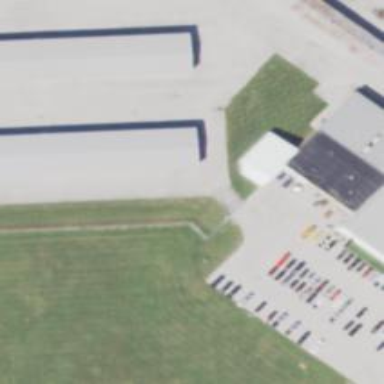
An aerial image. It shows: Image of taxiway at airport.